Question: I am working on an app engine project in Python, sending data from an html page (using jQuery) to Python.
I am using this jQuery plugin to serialize HTML tables into javascript objects: <URL>
'''
function addFood() {
var table = $('#planTable').tableToJSON();
var info = {
"user": "{{user}}",
"plan": JSON.stringify(table)
};
$.ajax({
type: "POST",
url: "/addplan",
dataType: "json",
data: JSON.stringify(info)
})
.done(function(msg) {
alert(msg.text);
});
}
'''
In Python i have that code:
'''
class AddPlanToDB(webapp2.RequestHandler):
def post(self):
info = json.loads(self.request.body) #retrive data from jQuery
print info
user = info['user']
template_values = {
'text': 'All done!'
}
self.response.out.write(json.dumps(template_values))
'''
Print give me that output:
'''
{u'plan': u'[{"Food":"Cheese, fontina","Grams":"100g","Pro":"25.6","Carbo":"1.6","Fat":"31.1","":""},{"Food":"Butter, salted","Grams":"50g","Pro":"0.4","Carbo":"0.0","Fat":"40.6","":""},{"Food":"Corn bran, crude","Grams":"200g","Pro":"16.7","Carbo":"171.3","Fat":"1.8","":""},{"Food":"","Grams":"Total:","Pro":"42.7","Carbo":"172.9","Fat":"73.5"}]', u'user': u'test@example.com'}
'''

return the correct information about user.
But i can't retrieve data about
Can anyone tell me how to get this data in Python?
Thanks in advance and sorry for my little english.
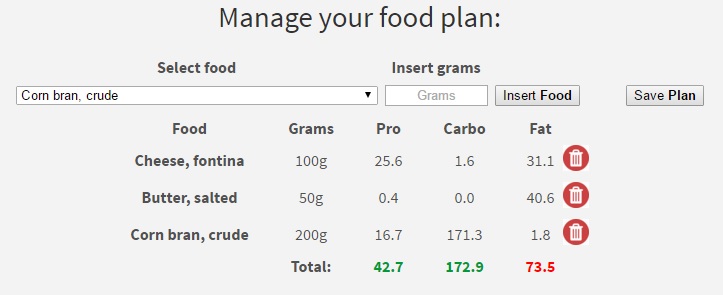
Answer: To get the information about the diet plan do something like this
'''
for item in json.loads(info['plan']):
print item['Food']
print item['Grams']
print item['Pro']
#etc
'''
Here's a copy and paste example
'''
import json
data = {u'plan': u'[{"Food":"Cheese, fontina","Grams":"100g","Pro":"25.6","Carbo":"1.6","Fat":"31.1","":""},{"Food":"Butter, salted","Grams":"50g","Pro":"0.4","Carbo":"0.0","Fat":"40.6","":""},{"Food":"Corn bran, crude","Grams":"200g","Pro":"16.7","Carbo":"171.3","Fat":"1.8","":""},{"Food":"","Grams":"Total:","Pro":"42.7","Carbo":"172.9","Fat":"73.5"}]', u'user': u'test@example.com'}
for item in json.loads(data['plan']):
print item['Food']
'''